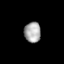
Tissue: lung
Cell type: Myeloid cells
Senescence score: 0.1708
Nuclear area (px): 333
Mean DAPI intensity: 167.282